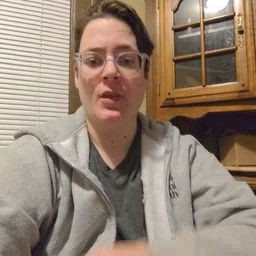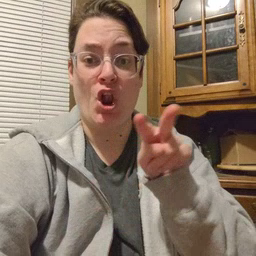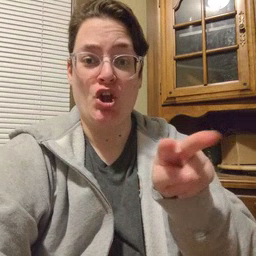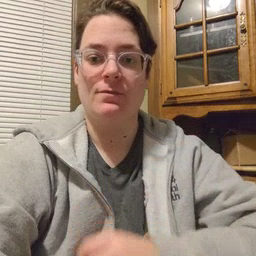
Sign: look